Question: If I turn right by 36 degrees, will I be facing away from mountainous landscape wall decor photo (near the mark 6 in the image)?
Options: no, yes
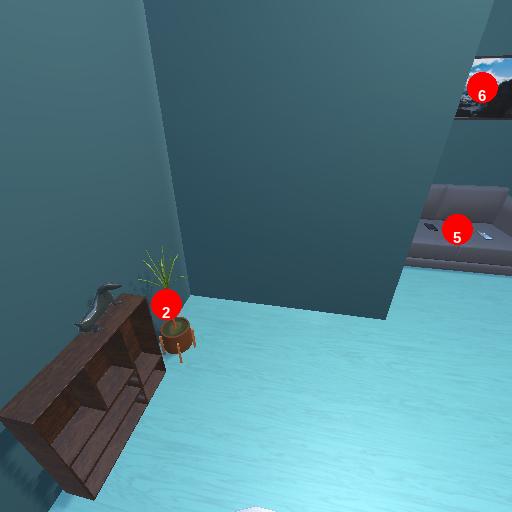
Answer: no